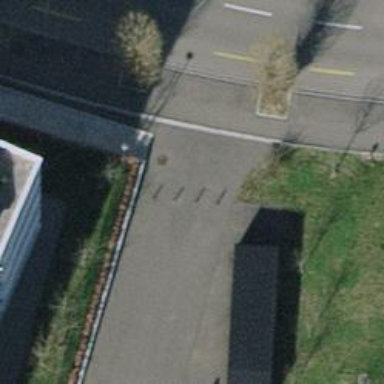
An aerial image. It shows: Bollard barrier.